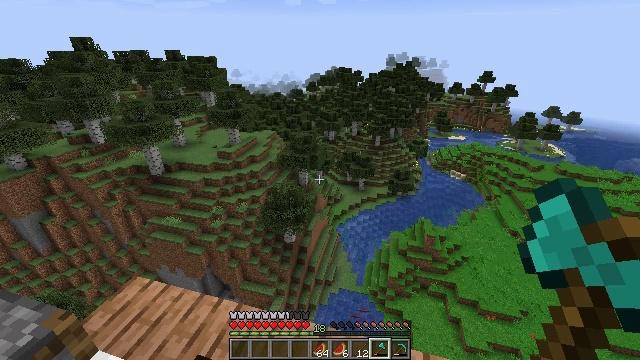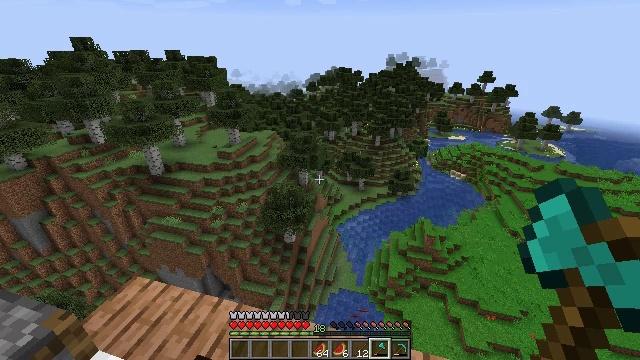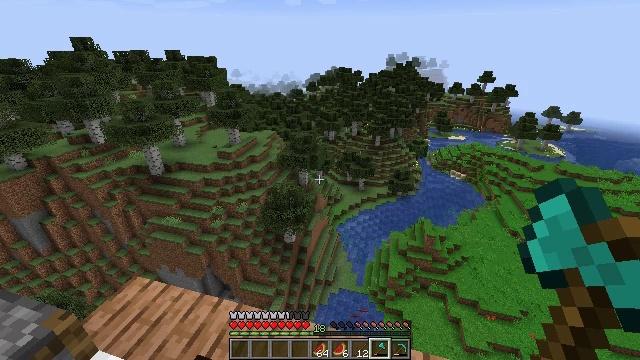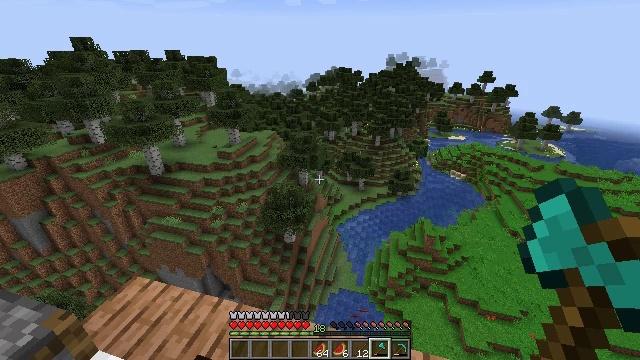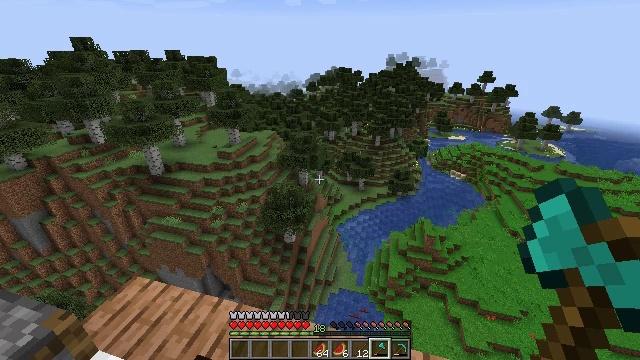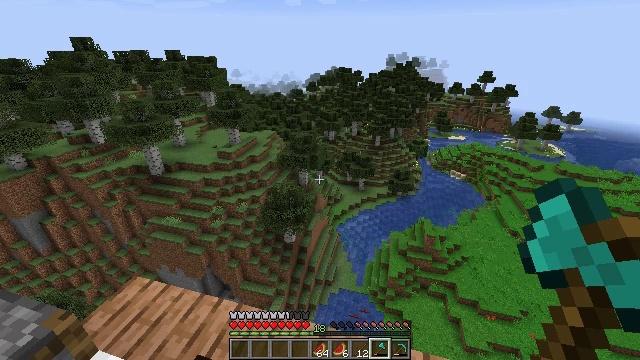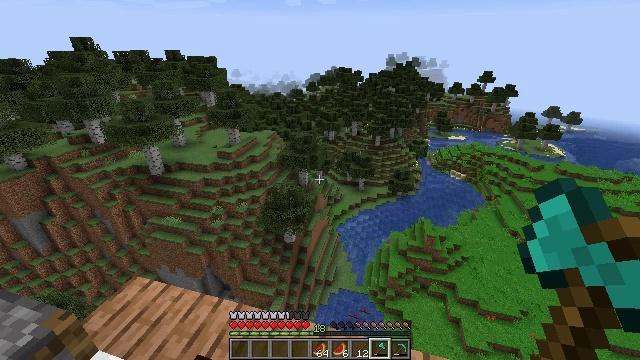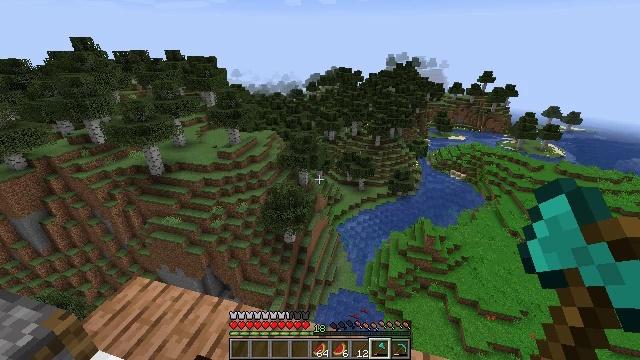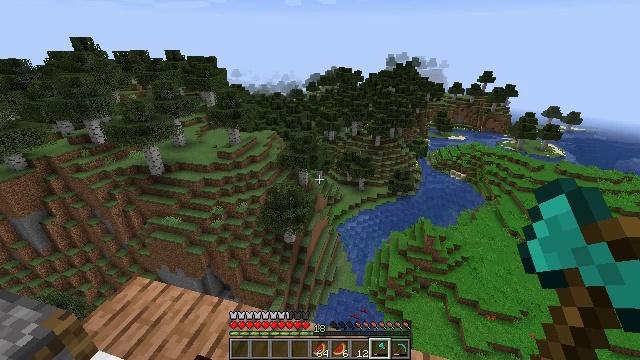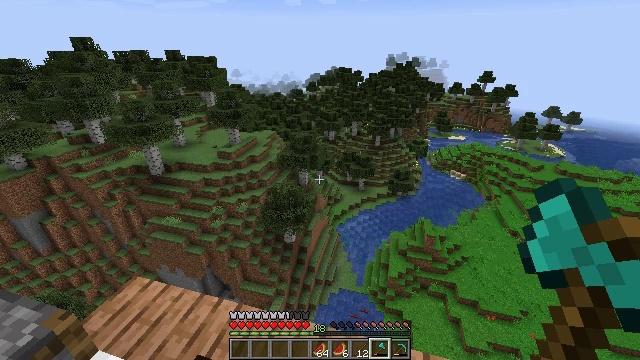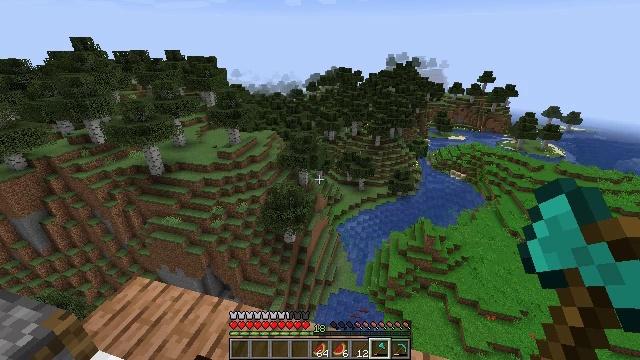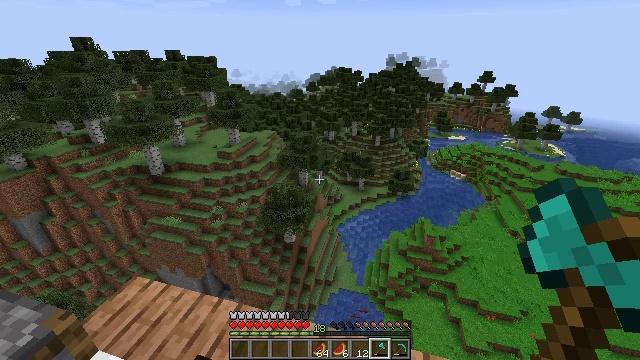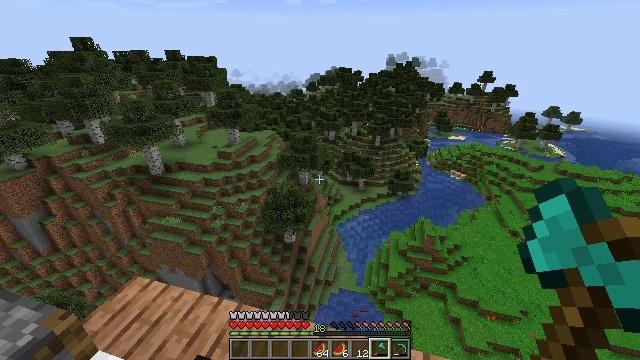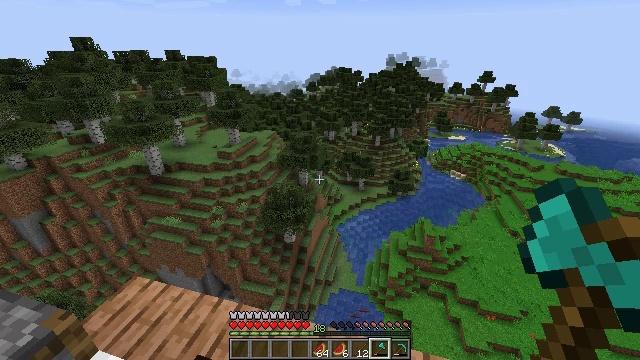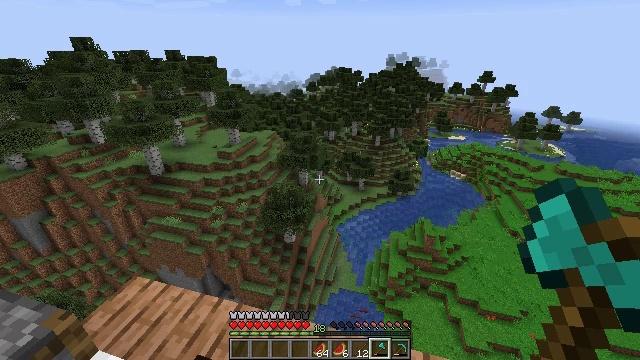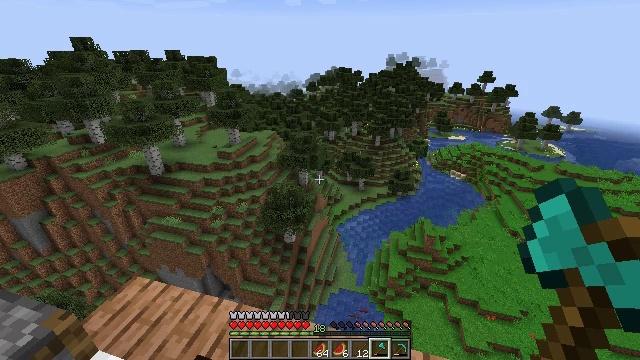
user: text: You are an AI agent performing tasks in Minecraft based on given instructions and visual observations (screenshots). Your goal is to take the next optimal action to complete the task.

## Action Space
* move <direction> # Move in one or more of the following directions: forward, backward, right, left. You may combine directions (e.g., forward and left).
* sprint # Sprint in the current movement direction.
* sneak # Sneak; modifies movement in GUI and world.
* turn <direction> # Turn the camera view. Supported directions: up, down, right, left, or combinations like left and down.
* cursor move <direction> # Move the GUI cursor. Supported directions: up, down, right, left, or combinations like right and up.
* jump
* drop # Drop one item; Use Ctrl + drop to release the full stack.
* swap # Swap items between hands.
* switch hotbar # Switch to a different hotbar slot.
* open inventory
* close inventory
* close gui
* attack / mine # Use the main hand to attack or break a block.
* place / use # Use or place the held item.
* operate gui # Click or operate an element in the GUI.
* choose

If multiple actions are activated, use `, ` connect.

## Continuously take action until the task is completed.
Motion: motion action
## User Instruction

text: Get cooked salmon by cooking raw salmon in the furnace.
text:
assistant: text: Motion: no_op
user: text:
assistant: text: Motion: no_op
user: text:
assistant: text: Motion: no_op
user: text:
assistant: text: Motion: no_op
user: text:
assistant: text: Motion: no_op
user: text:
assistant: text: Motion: no_op
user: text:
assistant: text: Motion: no_op
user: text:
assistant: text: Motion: no_op
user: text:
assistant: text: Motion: no_op
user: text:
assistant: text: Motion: no_op
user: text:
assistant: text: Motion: no_op
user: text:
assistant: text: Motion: no_op
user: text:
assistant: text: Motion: no_op
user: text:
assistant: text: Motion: no_op
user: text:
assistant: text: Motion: no_op
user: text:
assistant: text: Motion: no_op
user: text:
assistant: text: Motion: no_op
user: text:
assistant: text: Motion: no_op
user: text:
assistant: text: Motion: no_op
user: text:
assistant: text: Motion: no_op
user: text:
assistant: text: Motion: no_op
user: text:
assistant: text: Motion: no_op
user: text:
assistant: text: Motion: no_op
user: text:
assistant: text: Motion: no_op
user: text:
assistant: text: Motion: no_op
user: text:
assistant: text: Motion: no_op
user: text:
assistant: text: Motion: no_op
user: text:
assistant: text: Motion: no_op
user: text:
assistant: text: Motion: no_op
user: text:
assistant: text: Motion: no_op